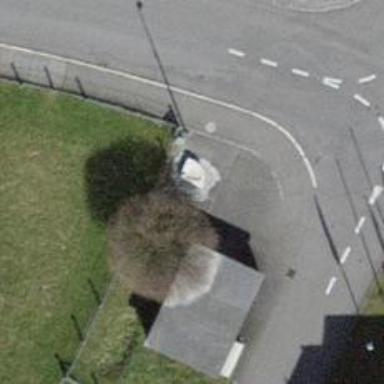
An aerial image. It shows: Fountain.